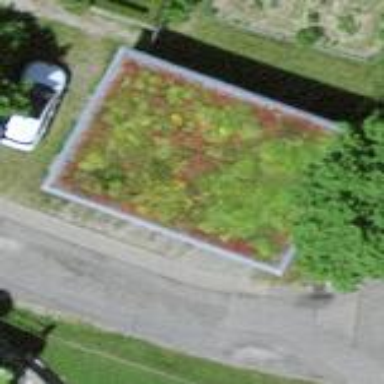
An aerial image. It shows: View of roof of building.